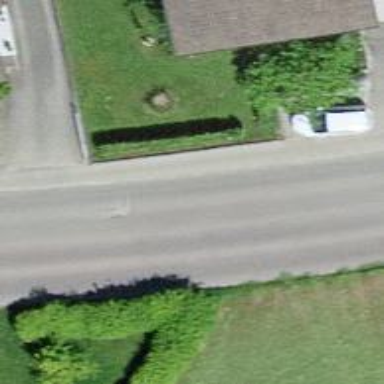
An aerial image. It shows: Bus stop with platform for public transport.